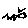
Label: fish